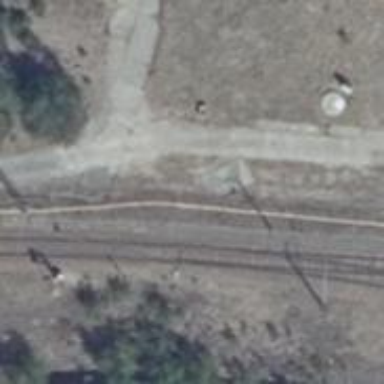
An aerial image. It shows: Railway switch.